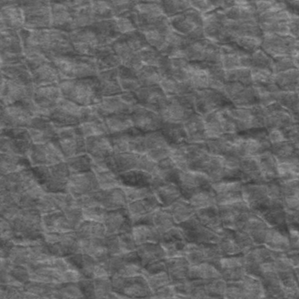
Label: frost